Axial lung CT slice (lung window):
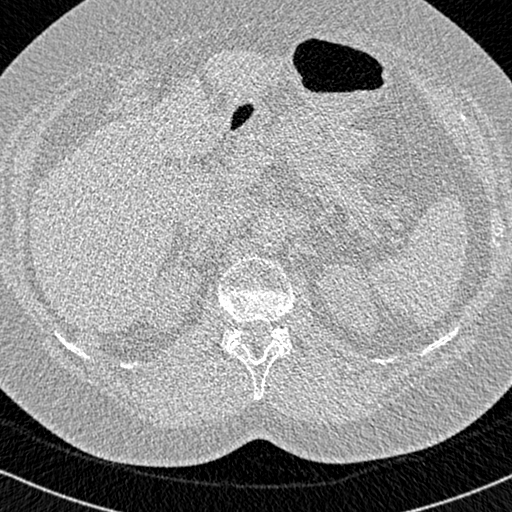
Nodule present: no